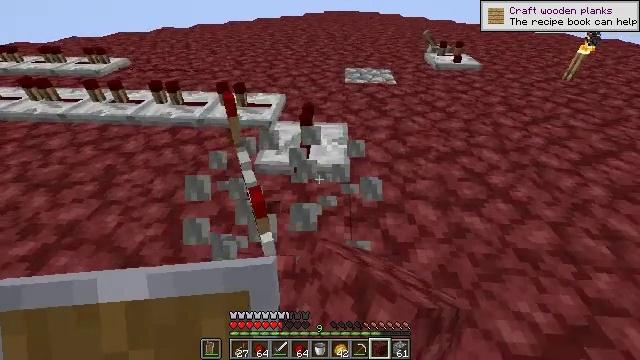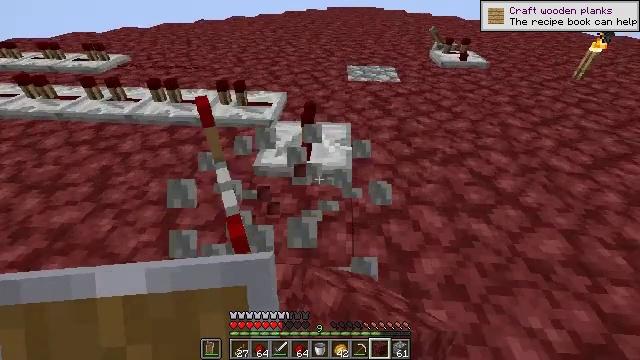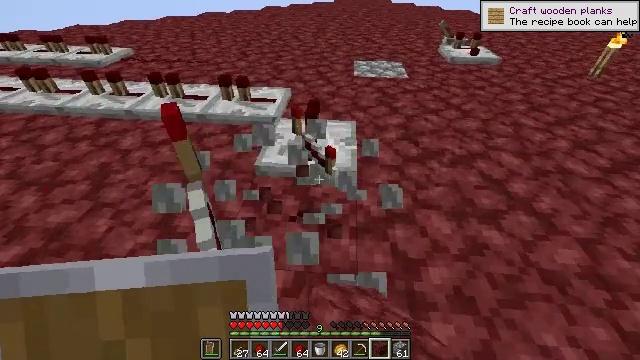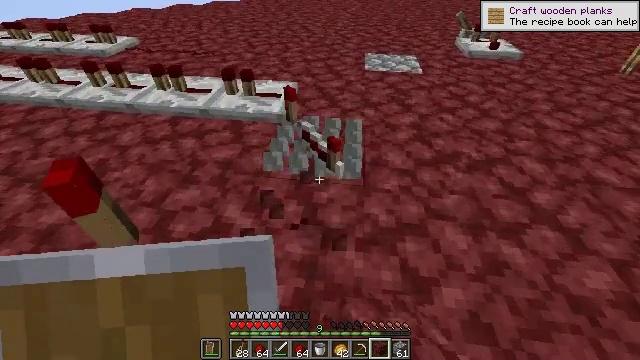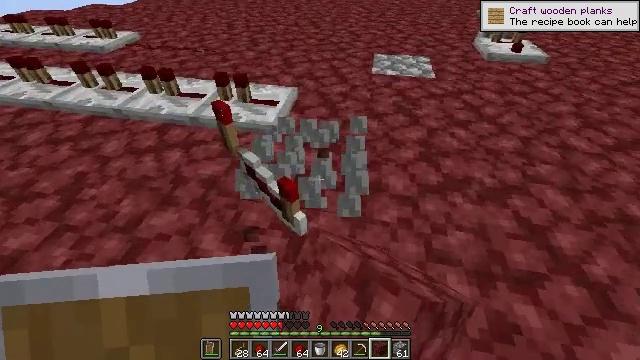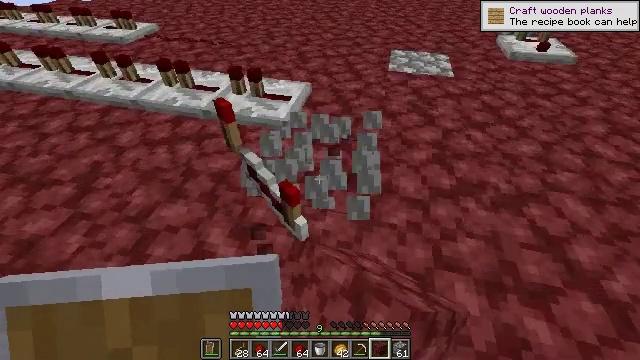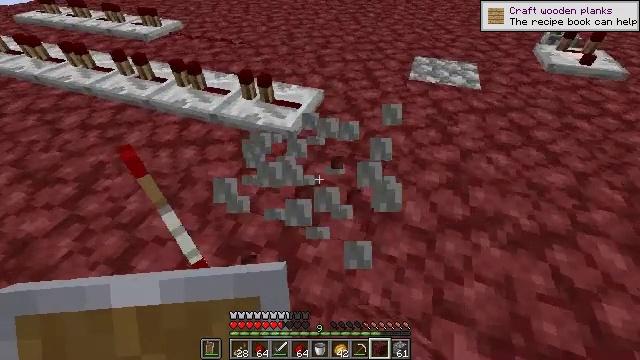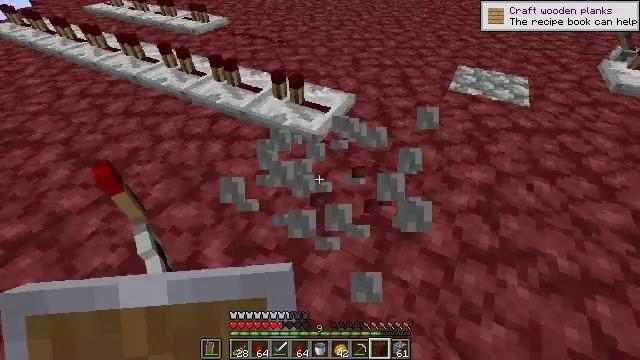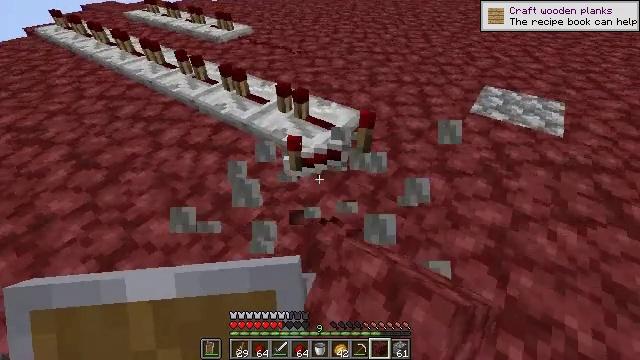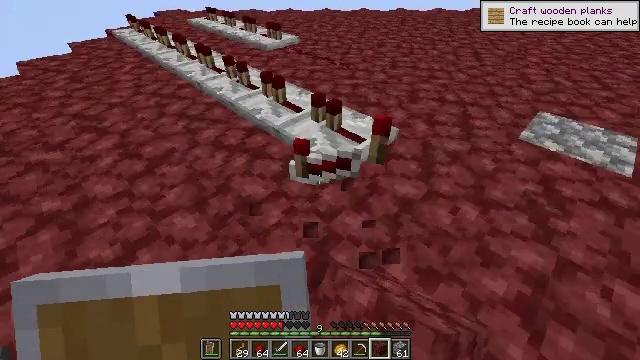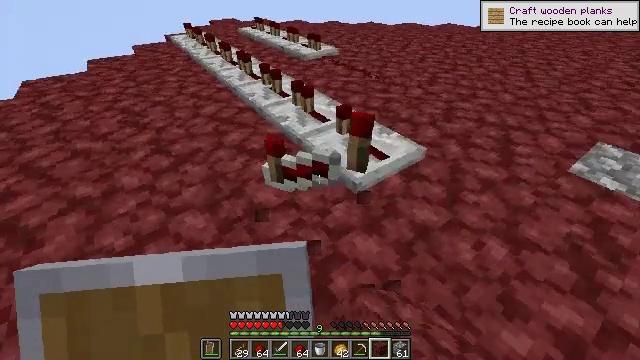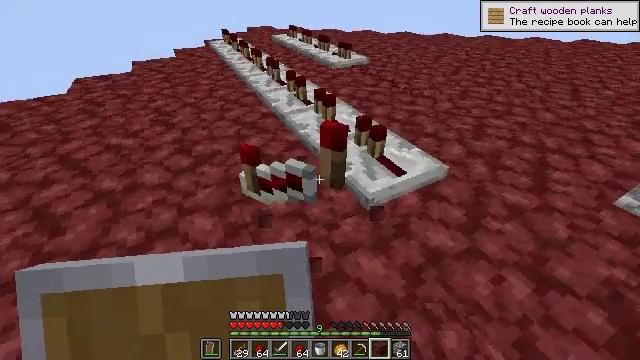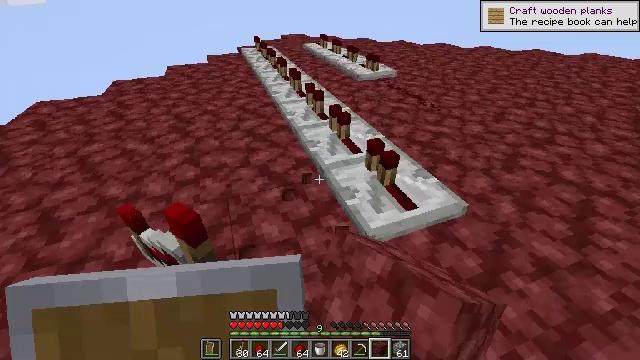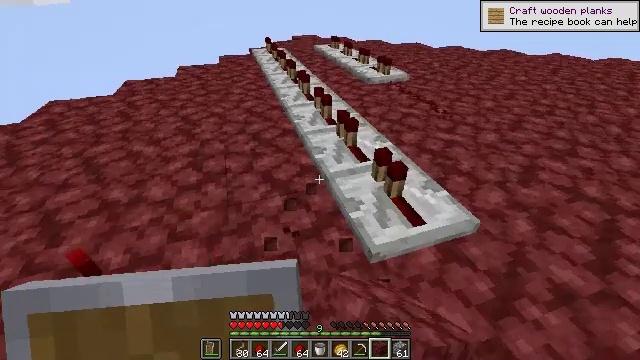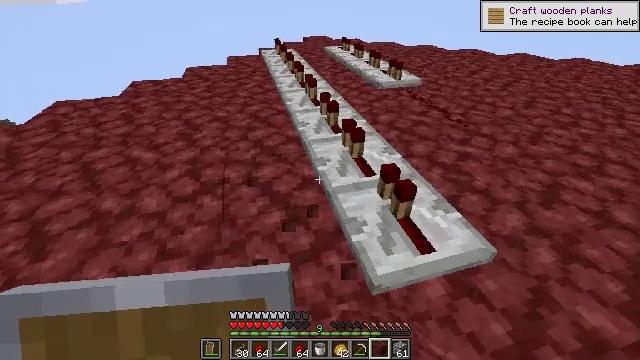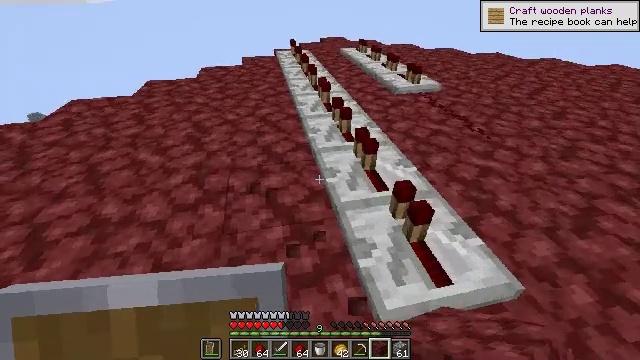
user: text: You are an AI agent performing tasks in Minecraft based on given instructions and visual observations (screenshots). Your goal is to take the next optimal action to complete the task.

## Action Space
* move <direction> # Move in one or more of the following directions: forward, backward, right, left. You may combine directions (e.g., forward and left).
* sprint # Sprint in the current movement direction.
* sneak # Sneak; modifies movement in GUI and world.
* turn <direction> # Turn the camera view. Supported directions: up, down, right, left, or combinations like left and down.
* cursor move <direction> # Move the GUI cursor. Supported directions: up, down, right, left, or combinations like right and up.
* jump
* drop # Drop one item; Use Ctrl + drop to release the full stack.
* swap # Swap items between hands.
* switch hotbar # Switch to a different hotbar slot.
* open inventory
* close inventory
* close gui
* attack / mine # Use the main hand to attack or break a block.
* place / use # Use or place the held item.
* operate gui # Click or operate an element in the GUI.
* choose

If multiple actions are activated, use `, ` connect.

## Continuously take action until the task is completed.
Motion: motion action
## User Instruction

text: Break the redstone repeater.
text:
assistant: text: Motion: move forward, attack / mine
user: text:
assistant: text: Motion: move forward, turn left and down, attack / mine
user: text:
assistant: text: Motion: move forward and move right, turn left and down, attack / mine
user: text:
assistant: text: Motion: move forward and move right, turn left and down, attack / mine
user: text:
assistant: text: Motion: move forward and move right, turn left and down, attack / mine
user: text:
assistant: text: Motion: move forward and move right, turn left, attack / mine
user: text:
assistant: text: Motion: move forward and move right, turn left, attack / mine
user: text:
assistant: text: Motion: move forward and move right, turn left and up, attack / mine
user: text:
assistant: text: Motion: move forward and move right, turn left and up, attack / mine
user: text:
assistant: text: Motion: move forward and move right, turn left and up, attack / mine
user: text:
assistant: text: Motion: move forward and move right, turn left and up, attack / mine
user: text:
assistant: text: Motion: move forward, turn left and up, attack / mine
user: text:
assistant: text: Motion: move forward, turn left, attack / mine
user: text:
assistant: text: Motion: move forward, turn left, attack / mine
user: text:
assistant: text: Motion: move forward, turn left, attack / mine
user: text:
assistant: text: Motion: move forward, attack / mine
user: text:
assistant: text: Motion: move forward, attack / mine
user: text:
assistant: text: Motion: move forward, attack / mine
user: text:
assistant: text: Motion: move forward, attack / mine
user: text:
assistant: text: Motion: move forward, attack / mine
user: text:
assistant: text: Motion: move forward, attack / mine
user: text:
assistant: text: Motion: move forward, attack / mine
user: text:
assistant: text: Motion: move forward, attack / mine
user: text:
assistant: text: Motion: move forward, attack / mine
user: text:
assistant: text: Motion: move forward, attack / mine
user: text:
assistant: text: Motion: move forward, attack / mine
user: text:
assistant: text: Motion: move forward, attack / mine
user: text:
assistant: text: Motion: move forward, attack / mine
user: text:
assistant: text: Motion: move forward, attack / mine
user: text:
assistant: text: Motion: move forward, attack / mine